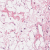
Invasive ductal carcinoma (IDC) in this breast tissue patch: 0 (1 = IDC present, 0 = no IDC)